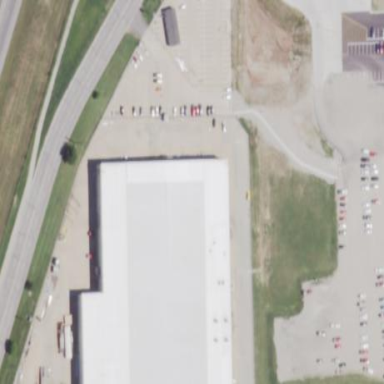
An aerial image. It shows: Manufacturing building.